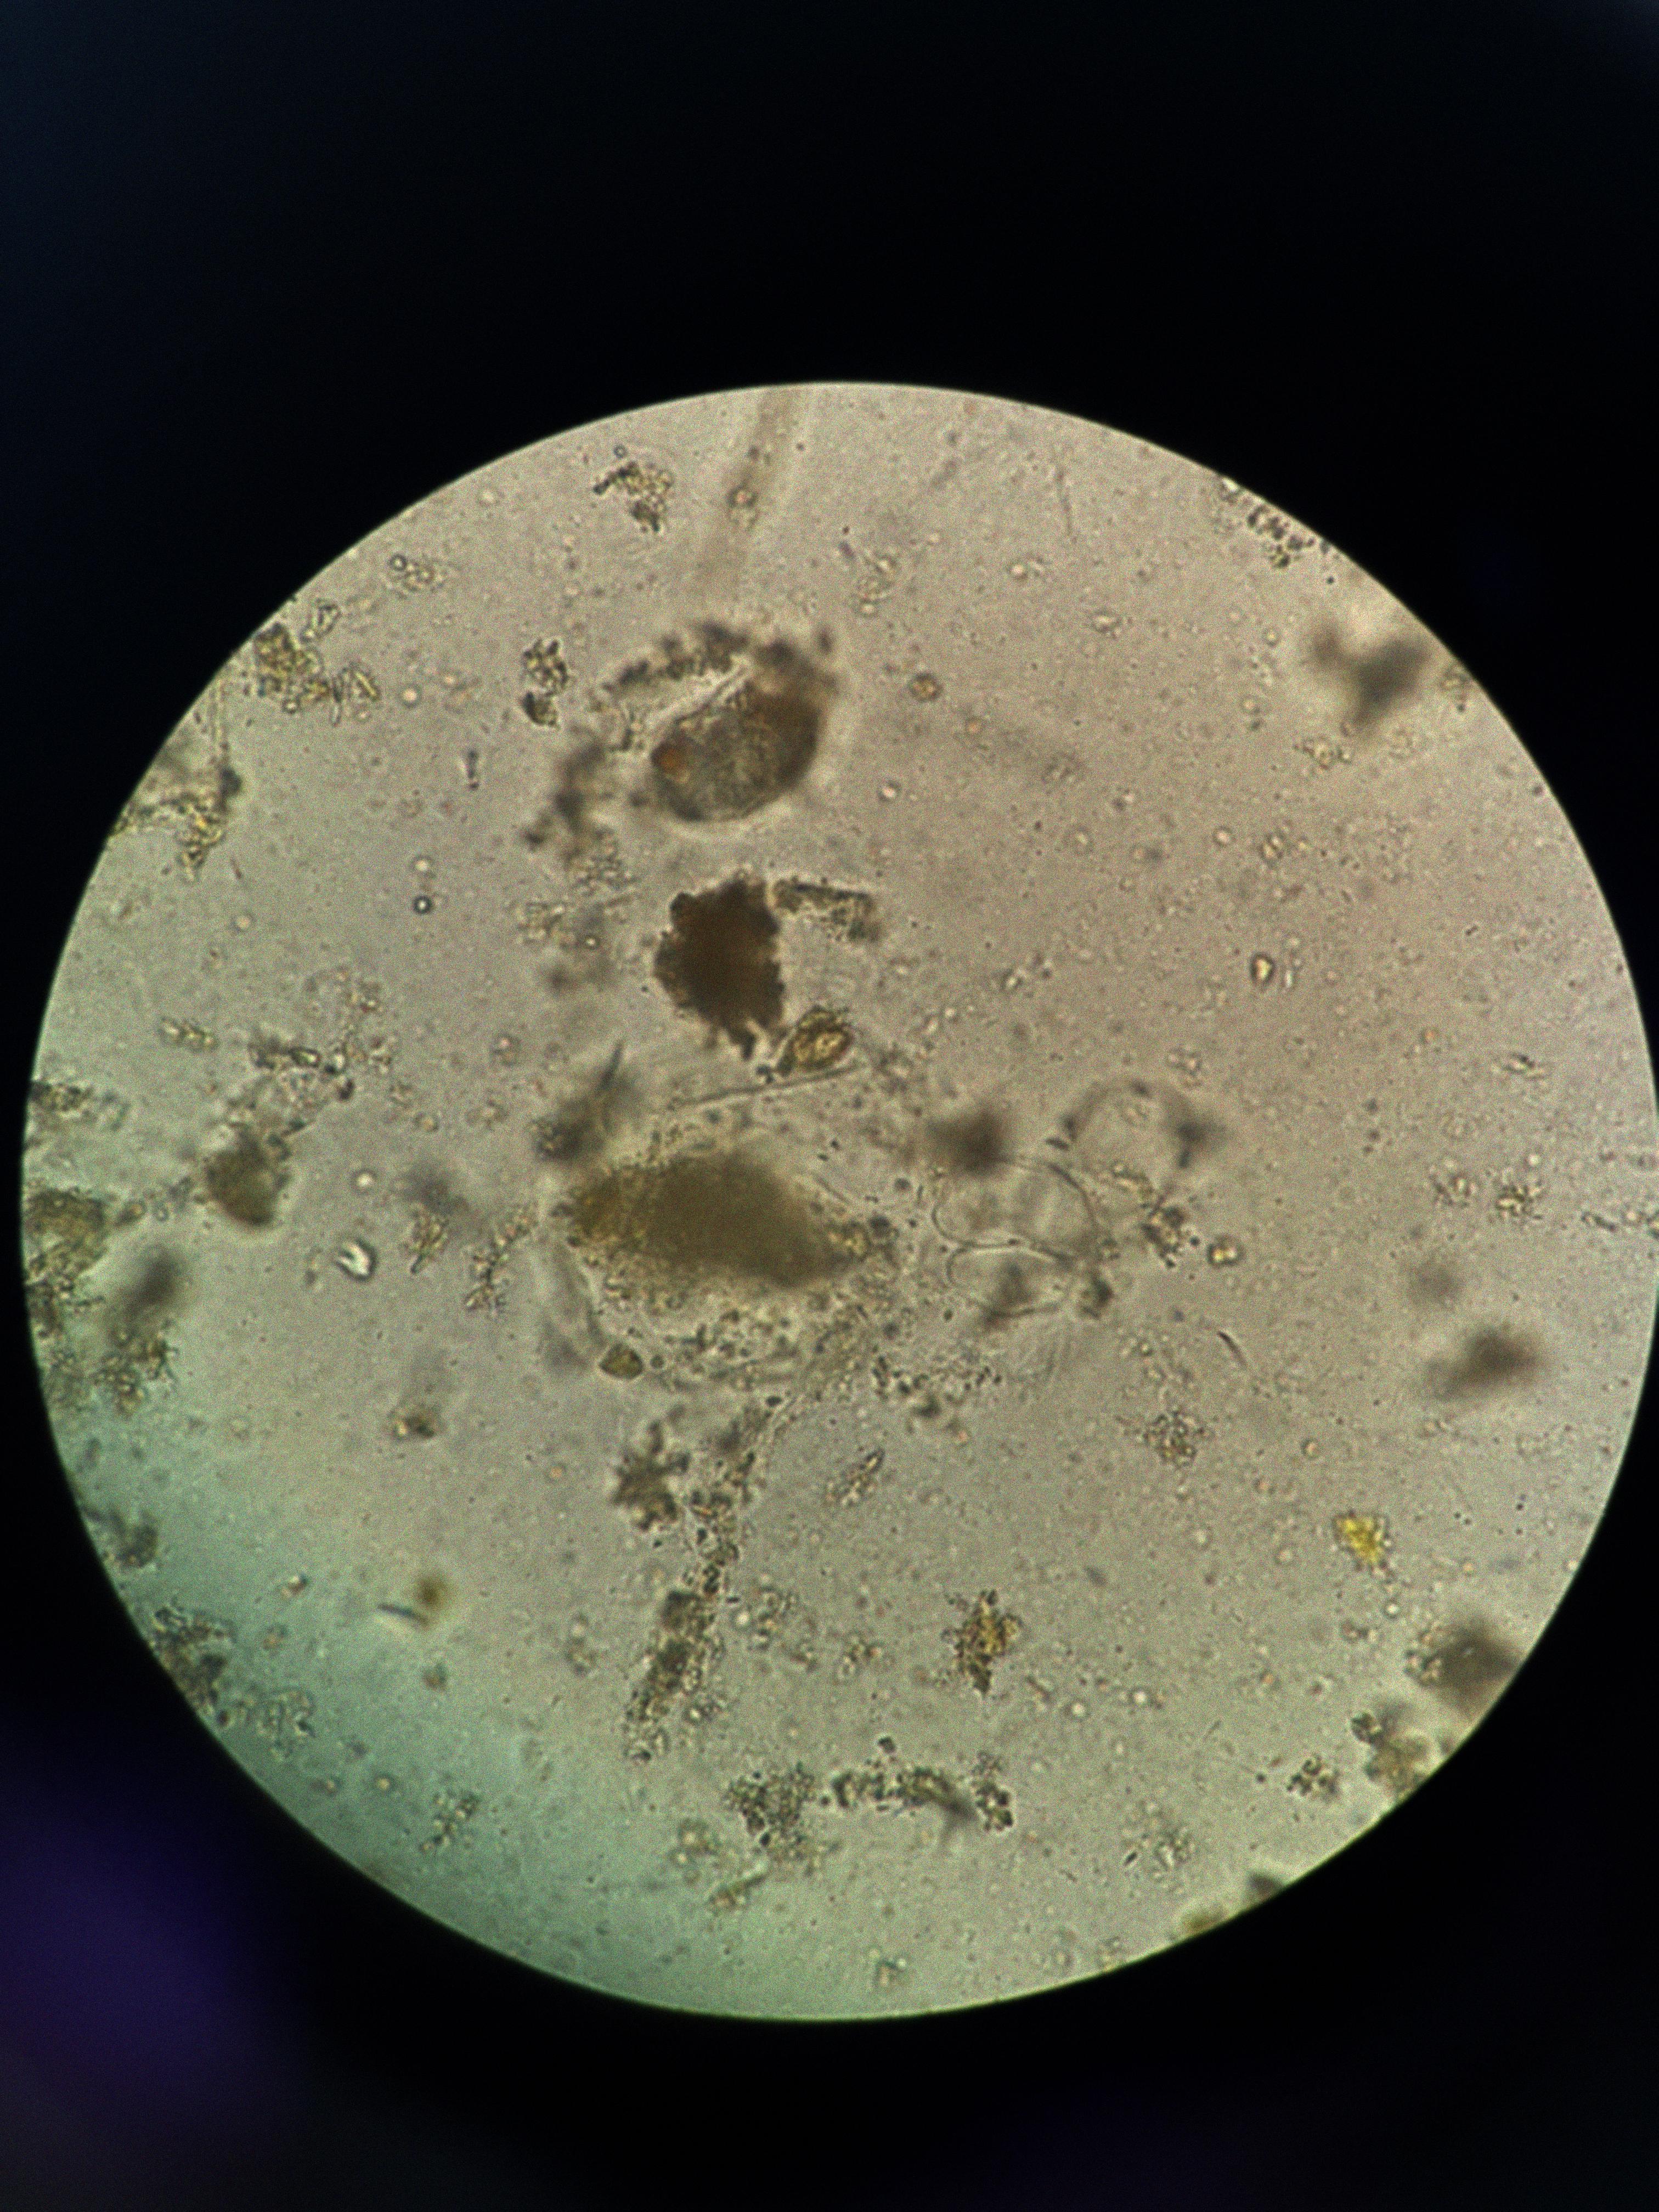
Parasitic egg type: Opisthorchis viverrine